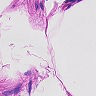
Metastatic tissue present: no